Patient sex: M
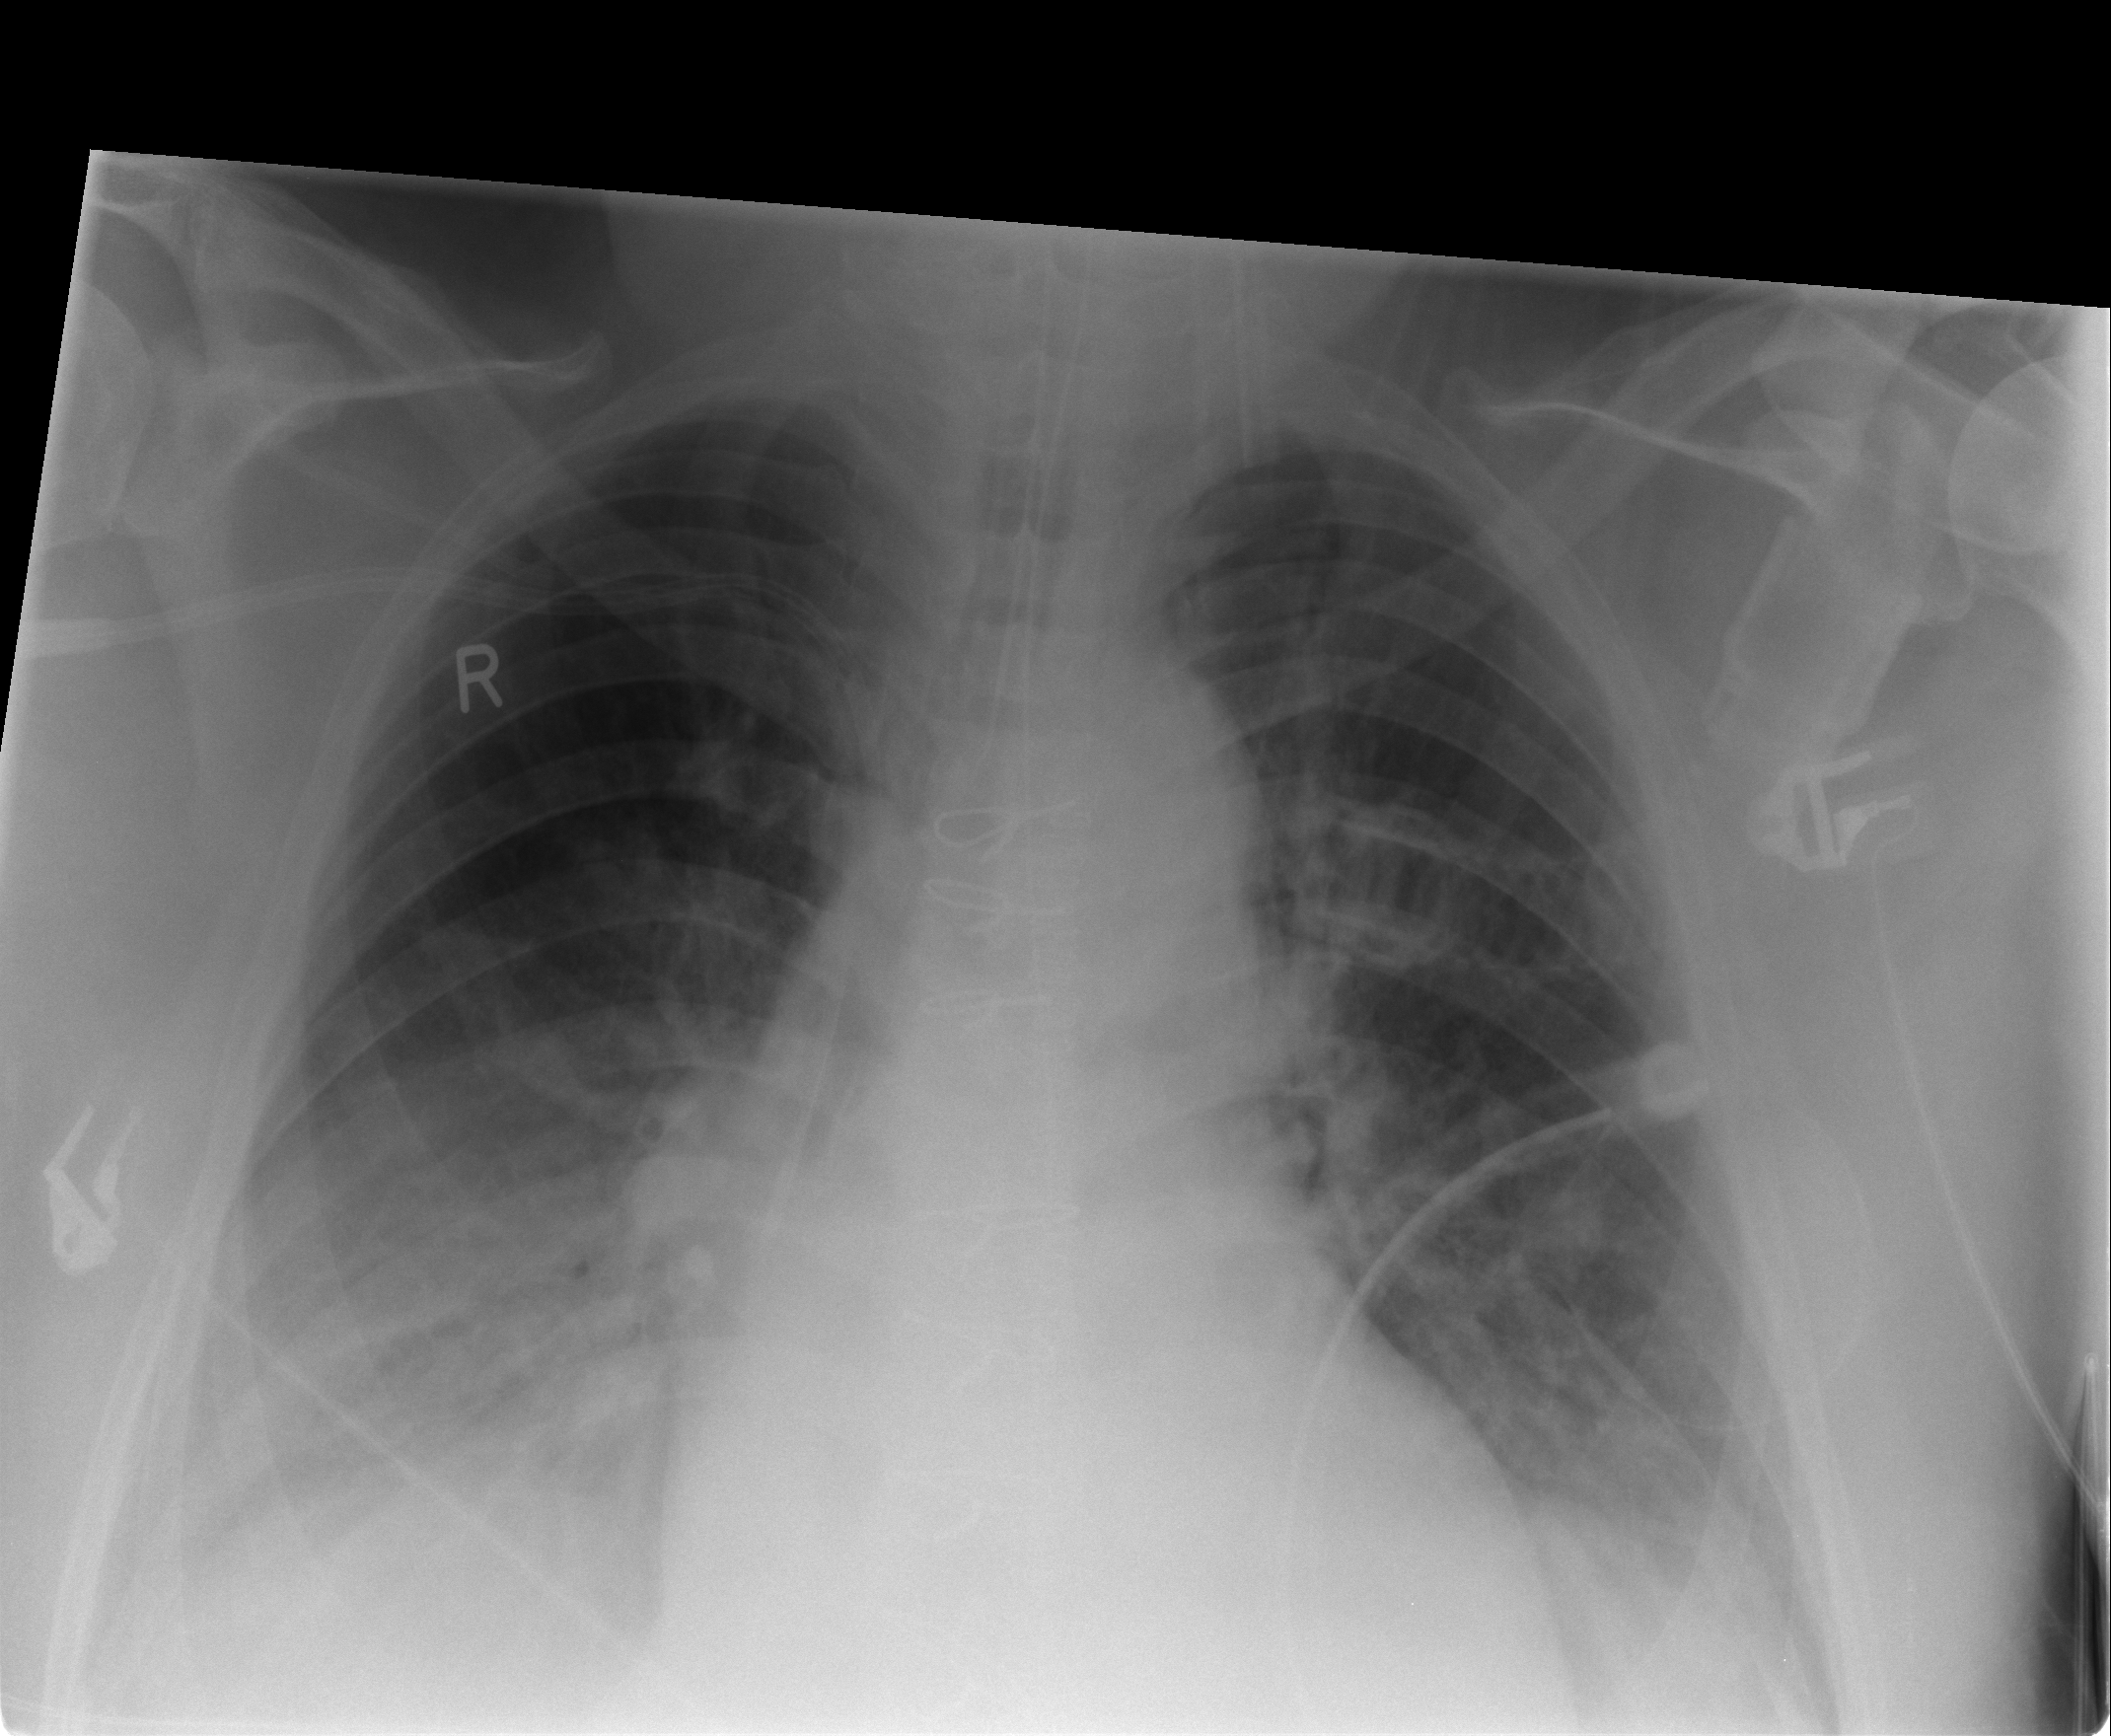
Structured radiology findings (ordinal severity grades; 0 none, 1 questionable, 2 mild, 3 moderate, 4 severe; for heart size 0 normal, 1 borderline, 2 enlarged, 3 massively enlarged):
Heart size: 2
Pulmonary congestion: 2
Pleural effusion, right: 2
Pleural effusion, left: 1
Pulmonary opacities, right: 0
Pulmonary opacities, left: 0
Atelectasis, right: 2
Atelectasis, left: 2